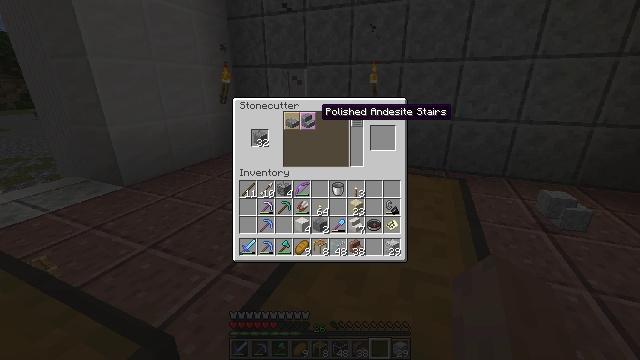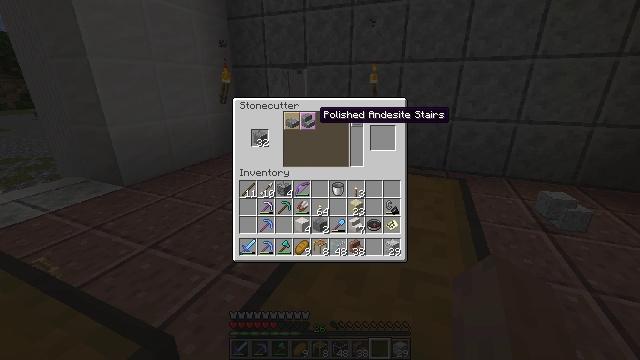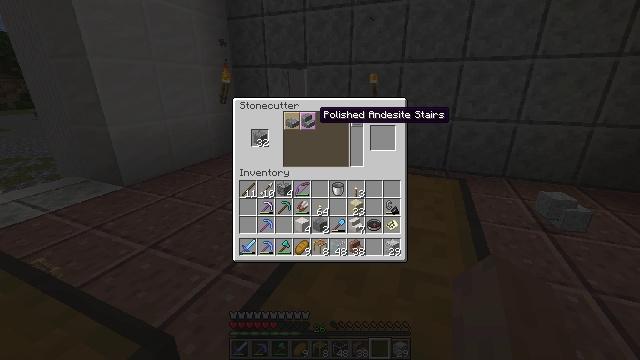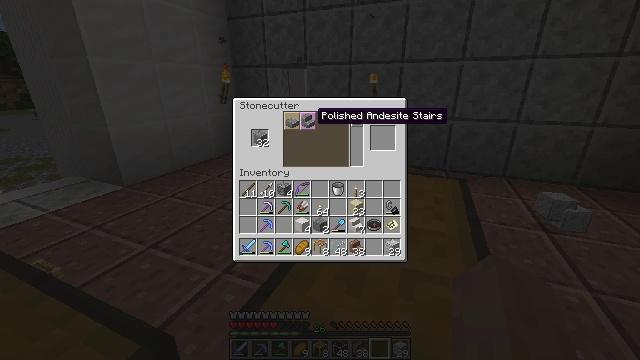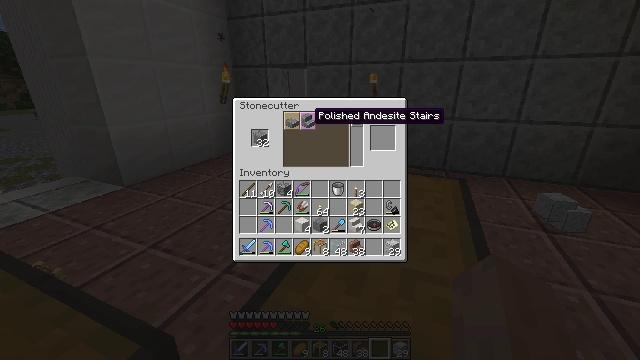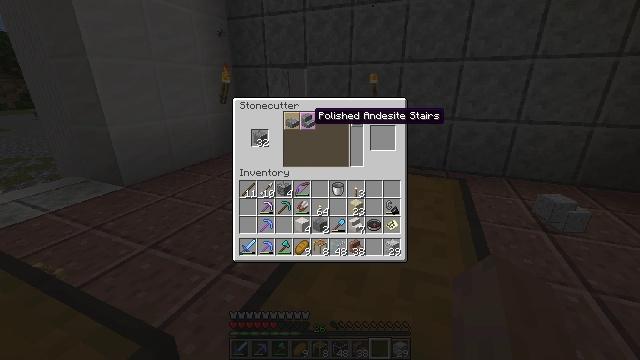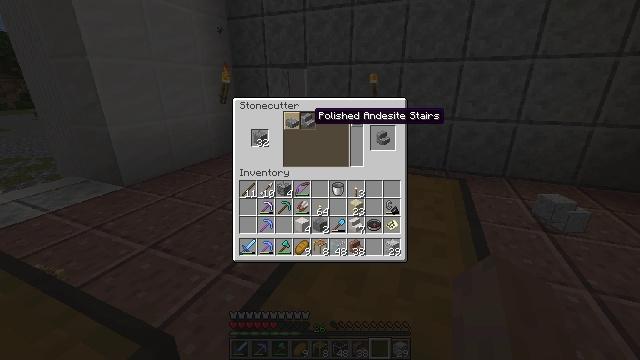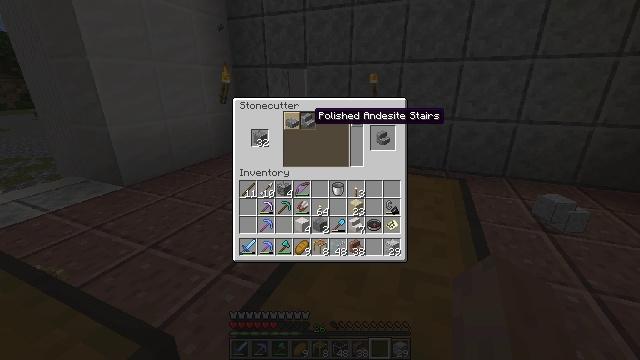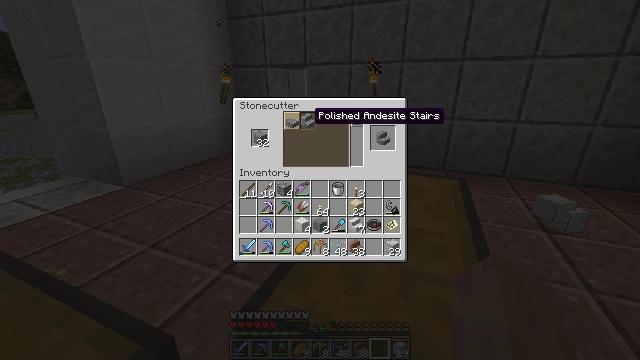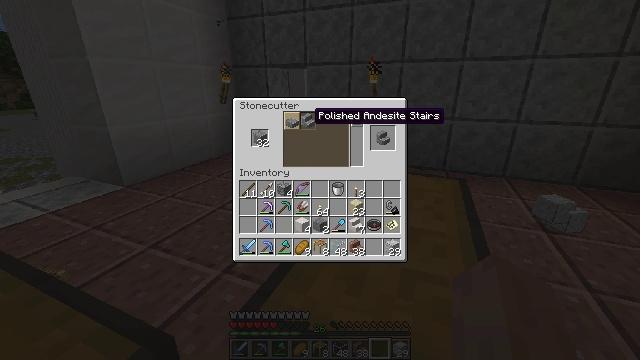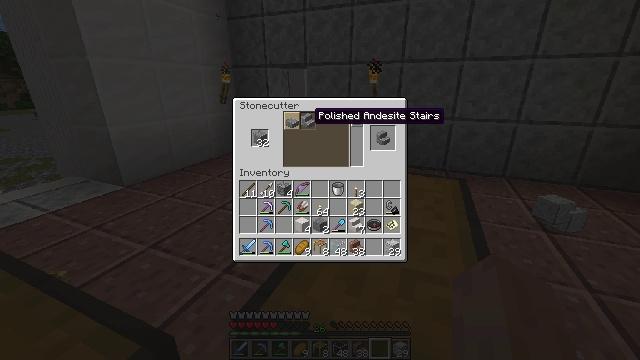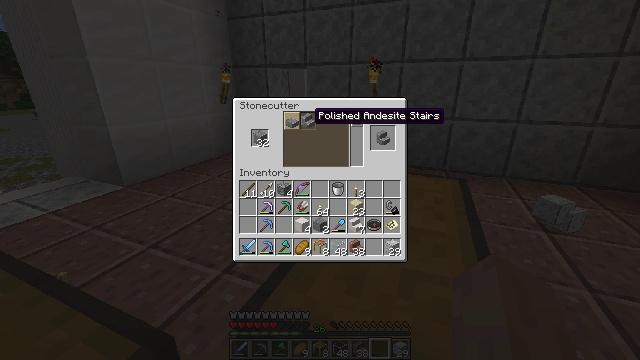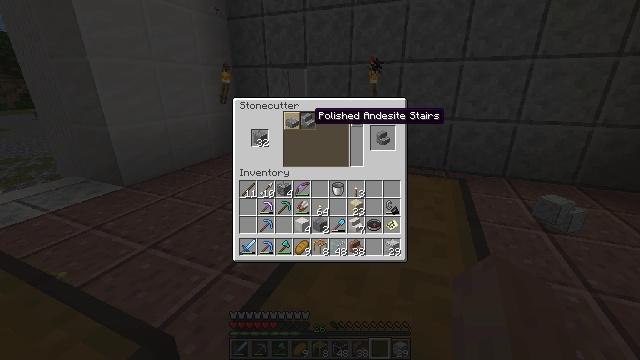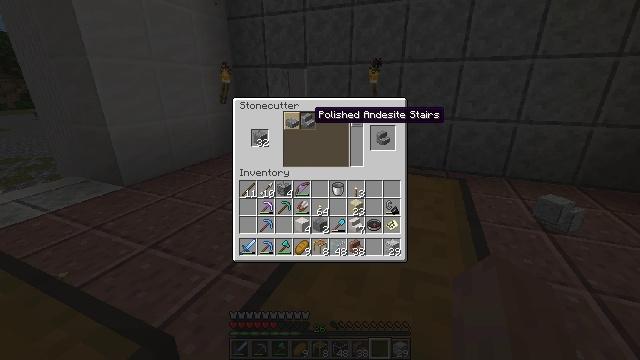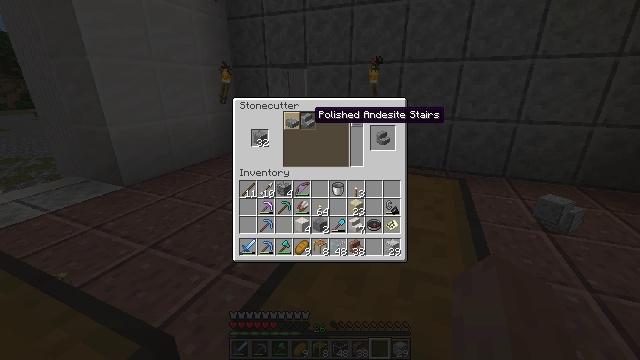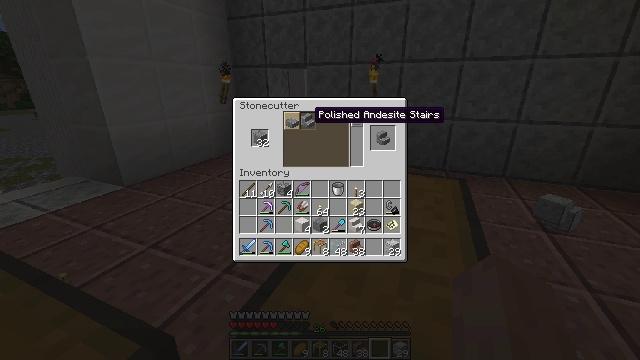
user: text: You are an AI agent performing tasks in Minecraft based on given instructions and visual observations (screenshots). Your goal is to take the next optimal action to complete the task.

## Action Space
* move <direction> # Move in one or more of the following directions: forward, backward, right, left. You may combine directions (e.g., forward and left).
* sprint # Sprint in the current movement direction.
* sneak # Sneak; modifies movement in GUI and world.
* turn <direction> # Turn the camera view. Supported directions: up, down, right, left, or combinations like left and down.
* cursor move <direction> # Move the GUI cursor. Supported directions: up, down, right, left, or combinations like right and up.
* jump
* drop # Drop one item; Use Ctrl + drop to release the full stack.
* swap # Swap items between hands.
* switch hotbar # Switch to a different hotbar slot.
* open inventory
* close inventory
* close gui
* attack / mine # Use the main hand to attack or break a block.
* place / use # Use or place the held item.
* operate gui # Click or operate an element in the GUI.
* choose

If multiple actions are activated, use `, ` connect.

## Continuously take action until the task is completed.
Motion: motion action
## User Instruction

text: Combine polished andesite to create polished andesite stairs.
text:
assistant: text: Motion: no_op
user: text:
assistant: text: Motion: no_op
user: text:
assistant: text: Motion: no_op
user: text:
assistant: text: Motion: no_op
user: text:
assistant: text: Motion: no_op
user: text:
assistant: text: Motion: operate gui
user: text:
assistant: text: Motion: operate gui
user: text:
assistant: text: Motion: operate gui
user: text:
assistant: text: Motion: no_op
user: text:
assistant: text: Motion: operate gui
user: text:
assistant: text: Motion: operate gui
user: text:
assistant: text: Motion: operate gui
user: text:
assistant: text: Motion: operate gui
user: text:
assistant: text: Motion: operate gui
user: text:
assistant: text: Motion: operate gui
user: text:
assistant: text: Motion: operate gui
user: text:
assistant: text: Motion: operate gui
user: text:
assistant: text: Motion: operate gui
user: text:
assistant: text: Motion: no_op
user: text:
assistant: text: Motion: cursor move right and down
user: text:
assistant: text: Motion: cursor move right and down
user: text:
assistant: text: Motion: cursor move right
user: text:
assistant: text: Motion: no_op
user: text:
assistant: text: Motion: no_op
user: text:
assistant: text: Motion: no_op
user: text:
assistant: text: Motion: no_op
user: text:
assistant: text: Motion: operate gui
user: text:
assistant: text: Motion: operate gui
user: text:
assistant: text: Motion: operate gui
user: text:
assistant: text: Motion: no_op